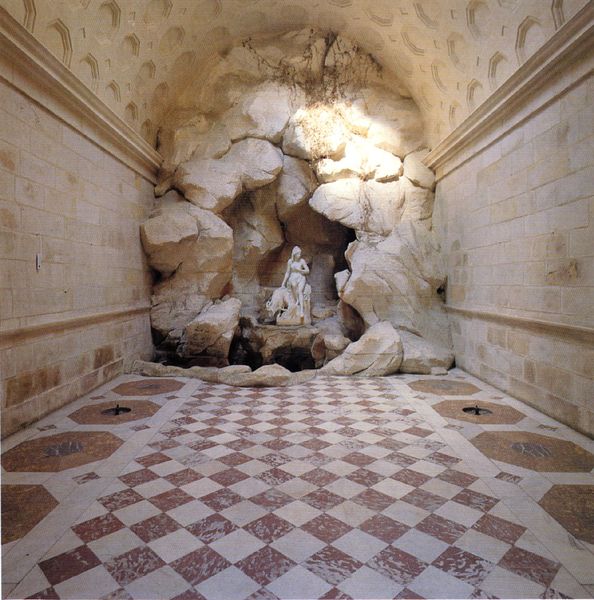
Titel: Die Molkerei der Königin, La Laiterie pour la Reine, im Park von Rambouillet, Yvelines
Künstler: Pierre Julien
Standort: Rambouillet (EU - F)
Schlagwörter: akt, felsen, nackt, wasser, weiß, frau, licht, marmor, gebäude, rot, tier, karo, muster, schachbrett, wand, architektur, stein, sonne, boden, figur, höhle, brunnen, rund, hase, skulptur, statue, relief, bogen, fels, mauer, geröll, rundbogen, kuppel, weib, halle, foto, wände, gang, gewölbe, fliesen, fliese, flur, kacheln, mosaik, altar, rom, gemäuer, sims, jesus, nymphe, grotte, kapelle, niesche, waben, tunnel, quelle, wasserspiel, wasserspiele, nympfe